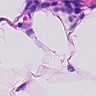
Metastatic tissue present: no